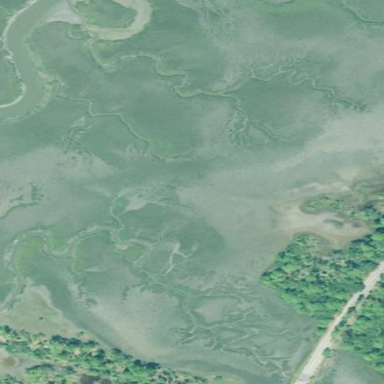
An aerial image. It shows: Tidal saltmarsh wetland.